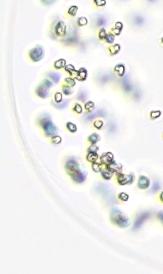
Label: Phaeocystis